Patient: sex M, age 42
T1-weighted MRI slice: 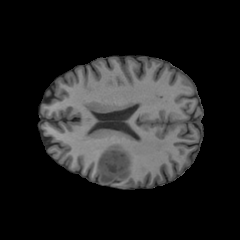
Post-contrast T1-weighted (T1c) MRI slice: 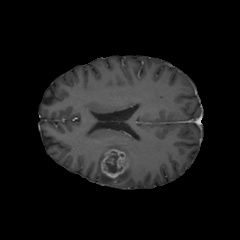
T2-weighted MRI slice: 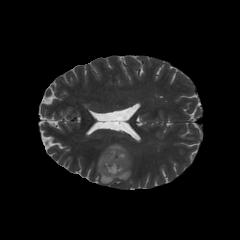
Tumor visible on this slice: yes
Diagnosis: Glioblastoma, IDH-wildtype
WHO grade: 4